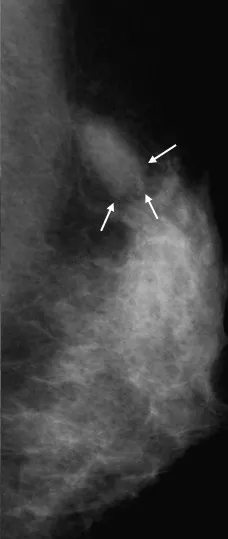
Mammography of the left breast, showing a 1.1 x 2.2-cm, well-demarcated, oval, isodense mass that was partly indistinct (arrow).
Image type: radiology (x_ray)